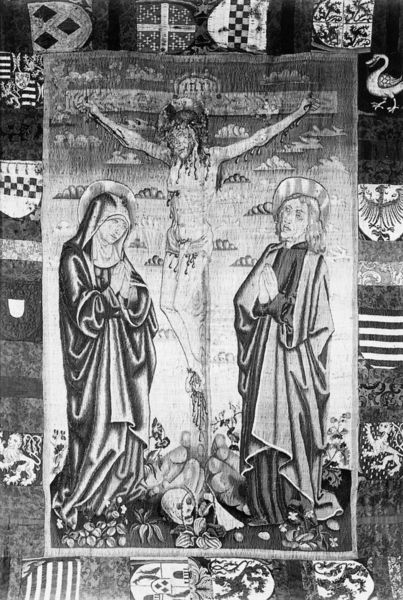
Titel: Grabteppich der Familie der Grafen von Neuenahr
Institution: Köln, Museum Schnütgen
Schlagwörter: adler, blätter, himmel, mann, vogel, weiß, wolken, blume, blumen, frau, schwarz, teppich, falten, johannes, schädel, steine, stoff, gewänder, krone, ente, nagel, foto, adam, blut, kreuz, religion, druck, schwarzweiss, nonne, beten, wappen, heiligenschein, totenkopf, christus, jesus, kreuzigung, stigmata, leid, bleich, mönch, löwe, heilige, jünger, maria, magdalena, maria magdalena, dornenkrone, christi, arma, andachtsbild, apostel, passion, inri, schlüsselblume, primel, schwazweiss, heiligenaschein, dorenenkrone